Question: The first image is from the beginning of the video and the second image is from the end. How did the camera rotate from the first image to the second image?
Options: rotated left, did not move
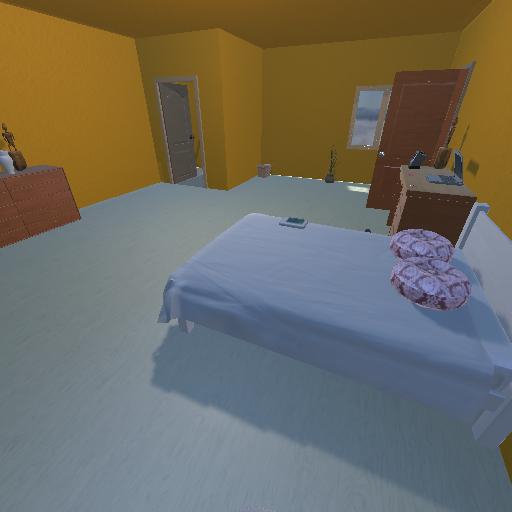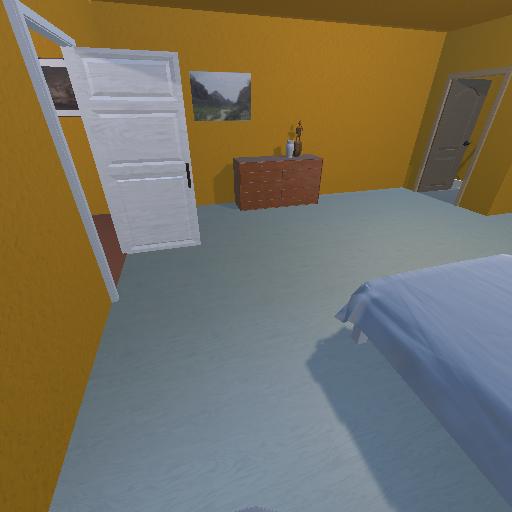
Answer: rotated left